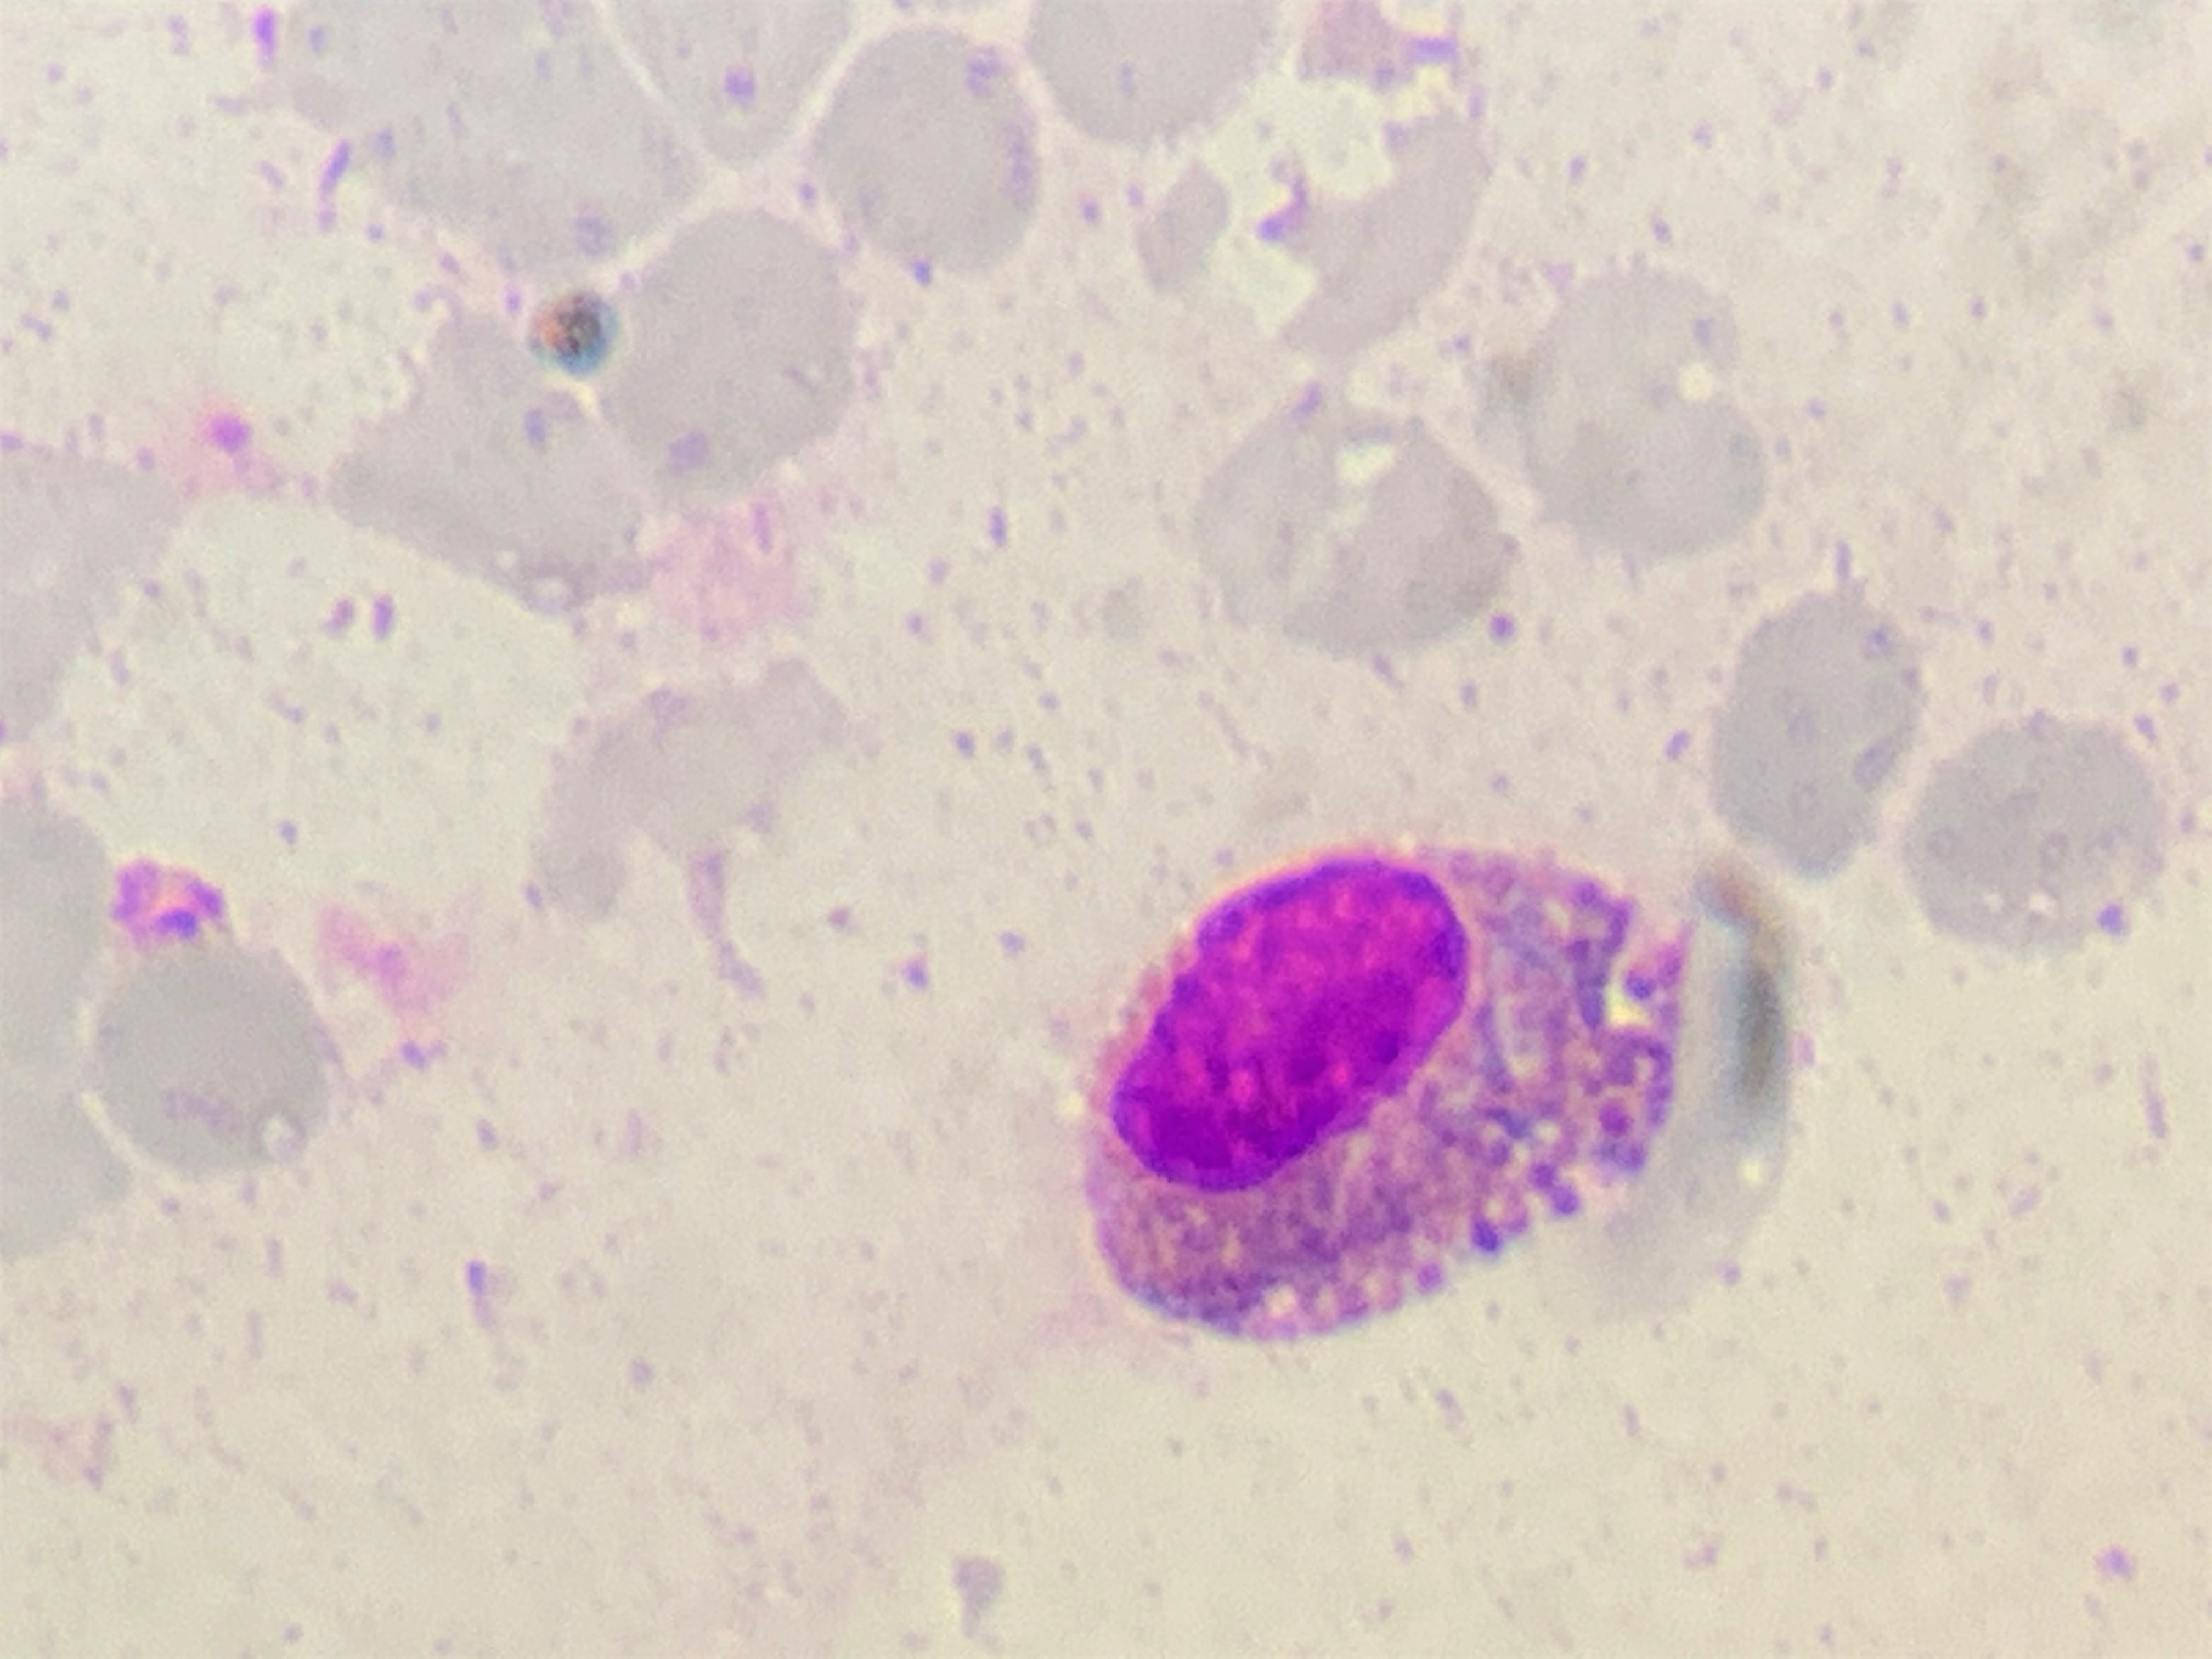
Cell type: MYELOCYTE